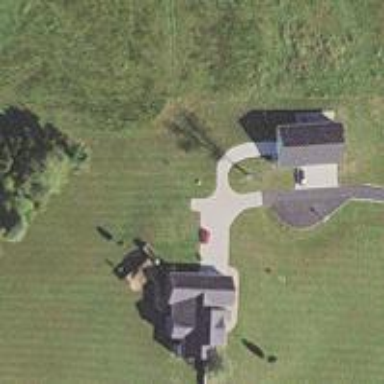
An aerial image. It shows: Driveway leading to service road.